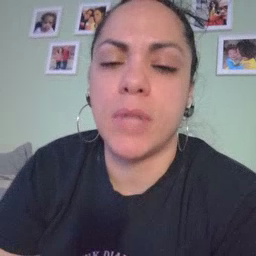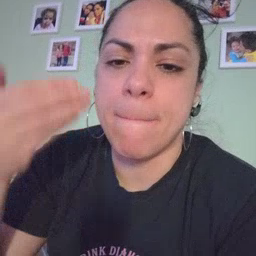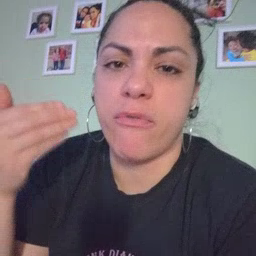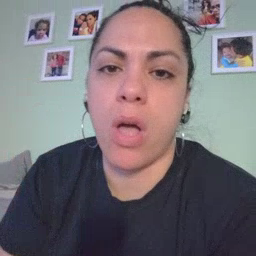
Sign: before